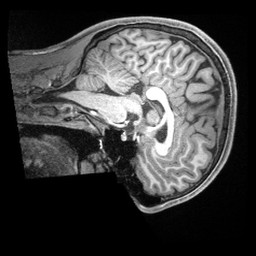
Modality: T1w
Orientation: sagittal
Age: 19
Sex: male
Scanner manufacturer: siemens
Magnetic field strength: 3 T
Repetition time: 2.4 s
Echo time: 0.00226 s